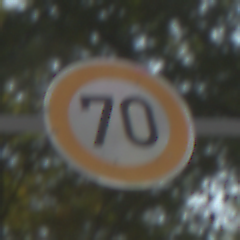
Verkehrszeichen: Geschwindigkeit70
Umgebung: Outdoor, Suburban
Tageszeit: MorningAfternoon
Wetter: Clear
Licht: Natural
Jahreszeit: NotSpecified
Kontrast: HighContrast